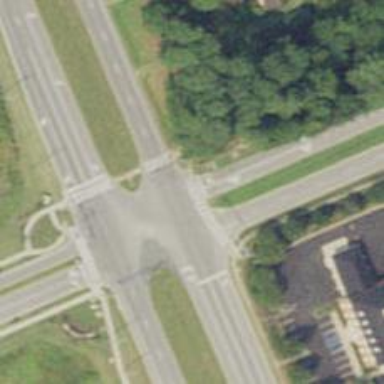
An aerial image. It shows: Zebra crossing on the road.